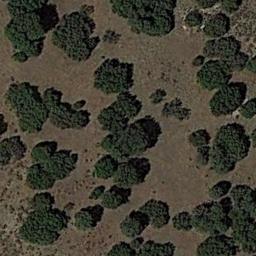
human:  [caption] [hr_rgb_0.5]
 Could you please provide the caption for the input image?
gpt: There are clusters of lush trees in the desert .

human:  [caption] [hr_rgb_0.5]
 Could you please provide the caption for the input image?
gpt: Some connected green chaparrals grow on the wasteland .

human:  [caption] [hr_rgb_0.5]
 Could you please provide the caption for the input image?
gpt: The chaparral is consist of some bushes on the desert .

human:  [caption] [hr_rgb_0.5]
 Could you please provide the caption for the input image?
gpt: Chaparral is evenly distributed on the sand .

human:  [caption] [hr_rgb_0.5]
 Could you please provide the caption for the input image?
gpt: The plants in the chaparral are not evenly distributed .